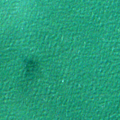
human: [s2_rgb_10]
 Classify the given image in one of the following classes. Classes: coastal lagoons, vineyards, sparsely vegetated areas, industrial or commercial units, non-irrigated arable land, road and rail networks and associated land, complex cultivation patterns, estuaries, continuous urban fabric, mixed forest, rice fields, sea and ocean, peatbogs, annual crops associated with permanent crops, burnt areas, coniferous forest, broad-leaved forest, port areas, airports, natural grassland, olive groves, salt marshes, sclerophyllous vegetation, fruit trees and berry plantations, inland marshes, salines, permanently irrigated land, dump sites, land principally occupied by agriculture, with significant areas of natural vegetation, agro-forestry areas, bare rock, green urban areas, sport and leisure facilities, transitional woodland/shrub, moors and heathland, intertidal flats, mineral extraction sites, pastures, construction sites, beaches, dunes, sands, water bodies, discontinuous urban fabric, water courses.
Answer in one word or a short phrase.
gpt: sea and ocean